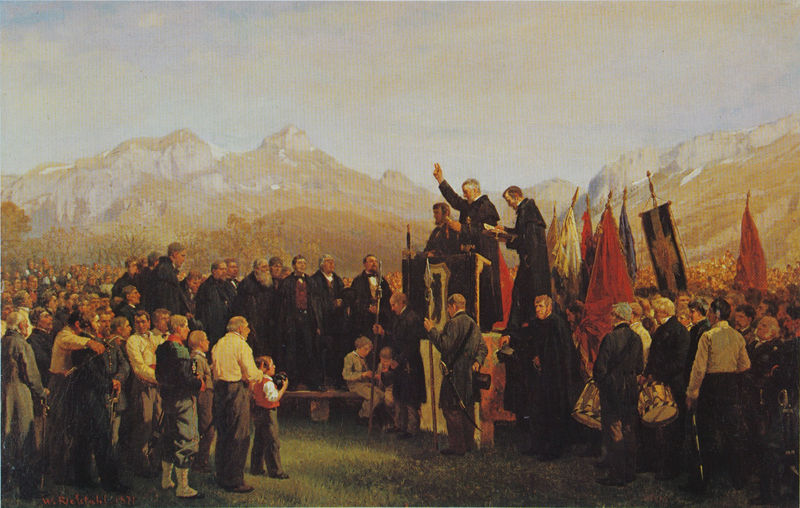
Titel: Die Predigt im Freien
Künstler: Wilhelm Ludwig Friedrich Riefstahl
Standort: Schweinfurt
Institution: Sammlung Georg Schäfer
Schlagwörter: baum, berg, blau, gemälde, hand, himmel, mann, schatten, weiß, wolken, bäume, frauen, gelb, grün, landschaft, menschen, ocker, sitzen, braun, finger, frau, grau, haar, hintergrund, köpfe, licht, männer, orange, schwarz, gras, rasen, rot, schnee, wiese, ansammlung, beige, leute, menge, versammlung, alt, anzug, bart, bärte, feier, gericht, gesichter, hemd, hose, jacke, jung, bibel, kleidung, stehen, trauer, hände, ebene, erde, horizont, hügel, kirche, boden, haare, redner, kind, personen, person, wald, kinder, fahnen, schuhe, fahne, flagge, rede, hemden, berge, gebirge, gipfel, alm, platz, bank, banner, blue, crowd, hat, men, people, priest, red, religious, white, women, ansprache, arm, bench, black, glatze, podest, zeigen, fliege, jacket, weste, panorama, buch, kreuz, alpen, draußen, schweiz, viele, schwert, schwerter, säbel, uniform, uniformen, kundgebung, volk, stiefel, tasche, beten, gebet, trommel, pult, wappen, andächtig, talar, prediger, prister, pfarrer, kanzel, freiheit, cloud, clouds, man, mass, rock, sky, tree, andacht, erhoben, gemeinde, messe, pastor, priester, segen, mountain, mountains, trees, mönch, predigt, geistliche, heiliger, mönche, prozession, umzug, child, gehröcke, piken, plateau, schneebedeckt, speere, flaggen, beard, schwur, vorlesen, lesung, children, flag, erklärung, kapuze, zuhören, menschenansammlung, banners, flags, fahnenstange, eid, podium, standarten, pfannen, hören, weisen, meeting, trommeln, fronleichnam, weihe, vortrag, andachtg, antependium, bergfuß, bergkulisse, bergmesse, ehrengäste, fahnenträger, gmeinde, gottesdinst, hochebene, honoratioren, lauschen, leutew, möche, pastoren, perdiger, perikope, proklamation, skapulier, verkündung, peace, bible, praying, russia, parents, spear, rütli, platform, raised, announcement, preaching, peole, sermon, wooman, 1821, congregation, christians, democracy, pedigt, aristocrats, parentds, banenrs, landschaftvortrag, ansammlunhg, demo, electing a new pope, swearing in